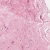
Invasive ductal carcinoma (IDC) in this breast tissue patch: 0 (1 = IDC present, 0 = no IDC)